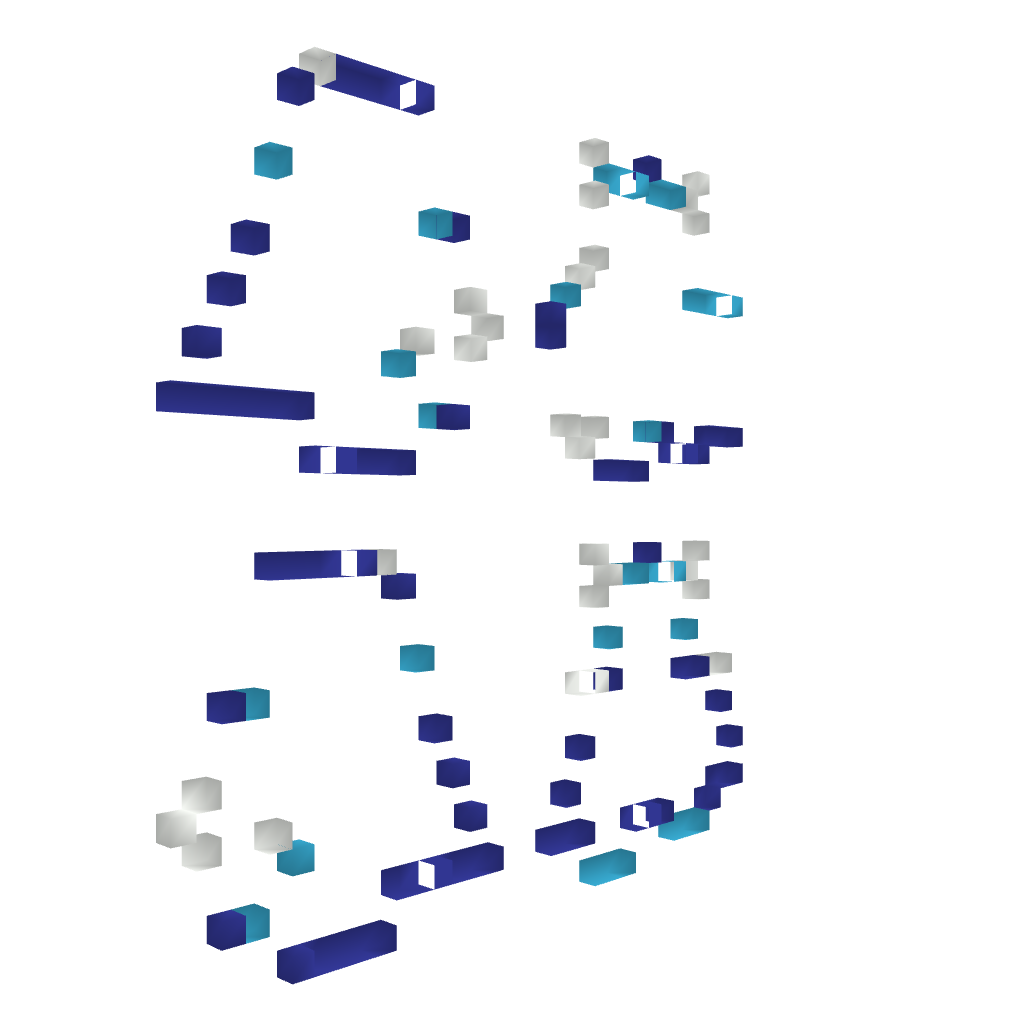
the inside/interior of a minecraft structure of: Zelda/NES-Blue Darknut